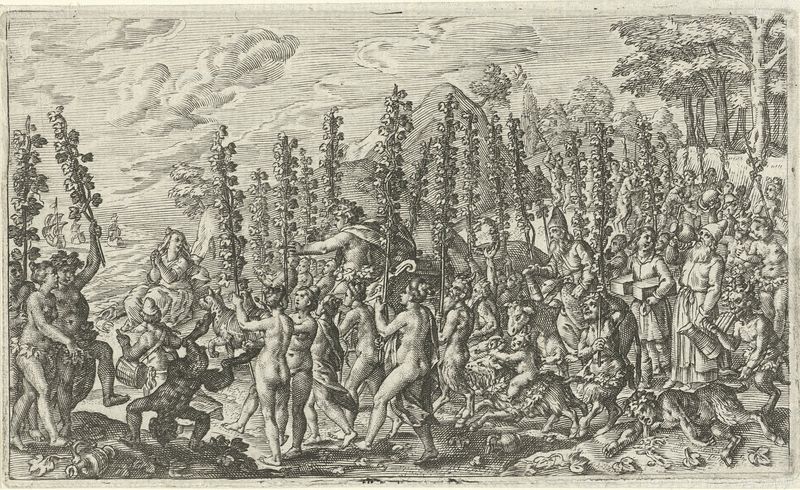
Titel: Bacchus vindt Ariadne op Naxos
Künstler: Jacob Matham
Standort: Amsterdam
Institution: Rijksmuseum
Schlagwörter: berg, himmel, nackt, wolken, bäume, wald, krug, kisten, berge, hang, wein, nackte, radierung, trommel, teufel, pan, prozession, weinlaub, weinstock, kupferstich